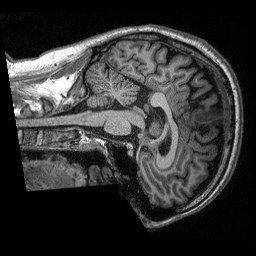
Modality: T1w
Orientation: sagittal
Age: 38
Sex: male
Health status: healthy
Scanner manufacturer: siemens
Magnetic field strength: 3 T
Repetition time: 2.3 s
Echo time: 0.00298 s